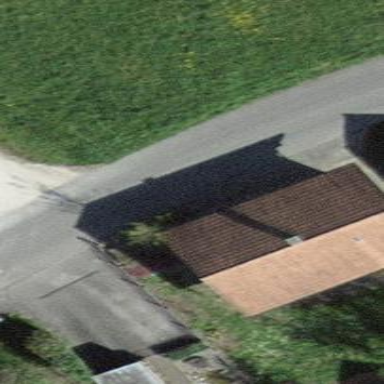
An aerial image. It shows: Residential building.